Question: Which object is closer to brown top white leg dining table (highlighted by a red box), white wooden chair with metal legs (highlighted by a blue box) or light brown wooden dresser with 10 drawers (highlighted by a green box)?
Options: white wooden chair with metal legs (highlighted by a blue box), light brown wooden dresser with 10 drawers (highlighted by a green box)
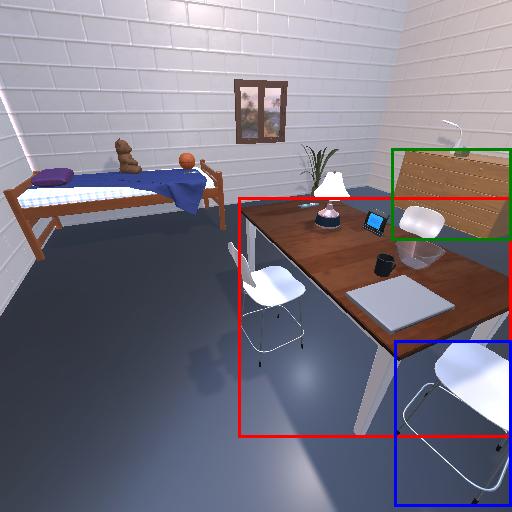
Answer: white wooden chair with metal legs (highlighted by a blue box)